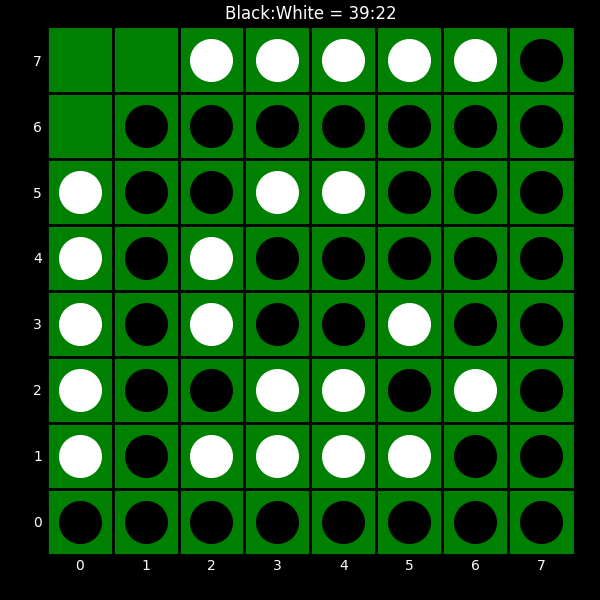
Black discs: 39
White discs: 22